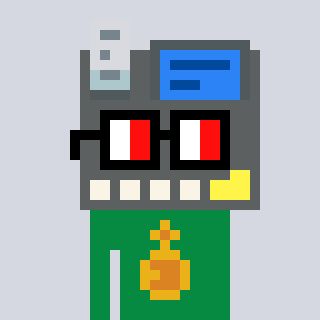
a pixel art character with square glasses with black frames and red eyes, a cash register-shaped head and a green-colored body on a cool background